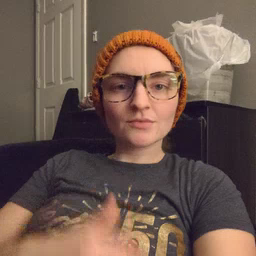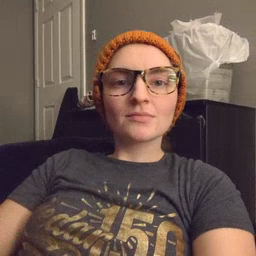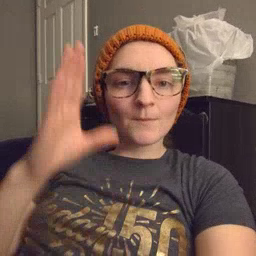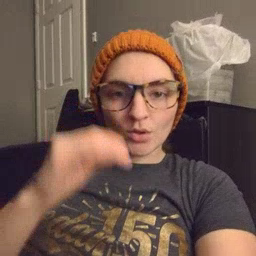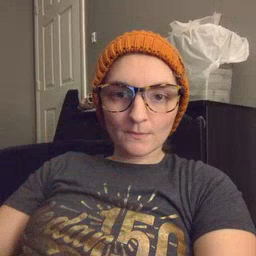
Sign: boy